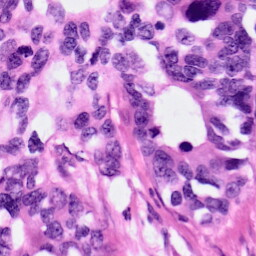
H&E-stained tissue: Pancreatic